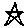
Label: star